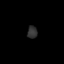
Tissue: lung
Cell type: Epithelial cells
Senescence score: 0.1636
Nuclear area (px): 122
Mean DAPI intensity: 48.451